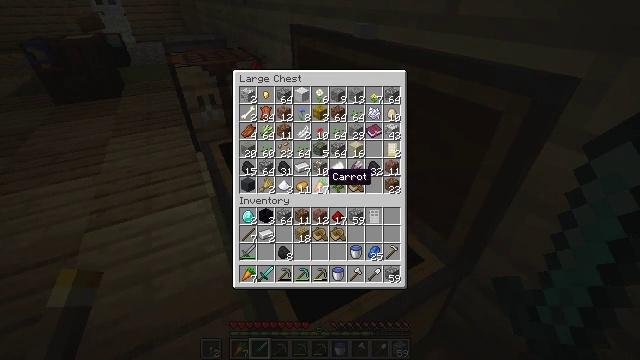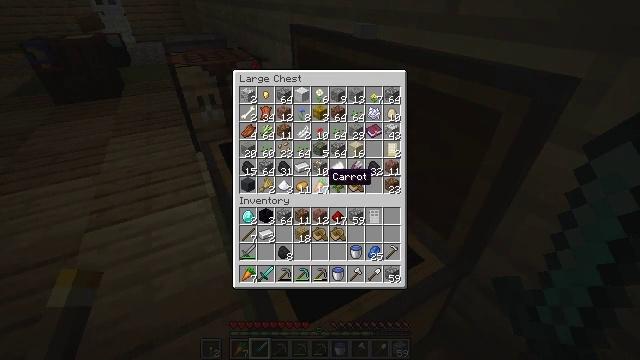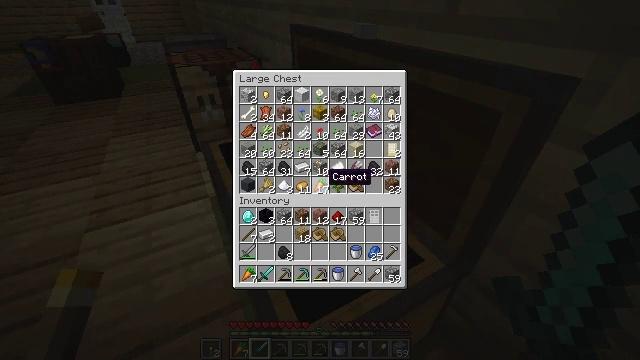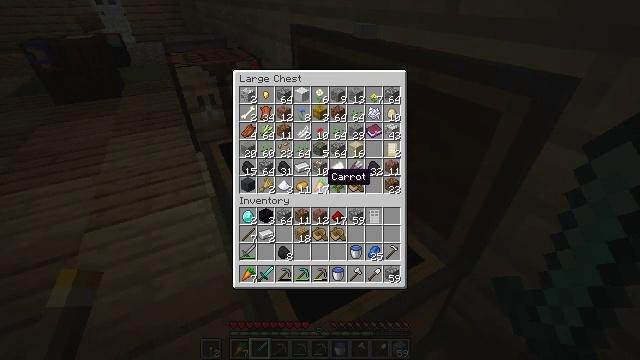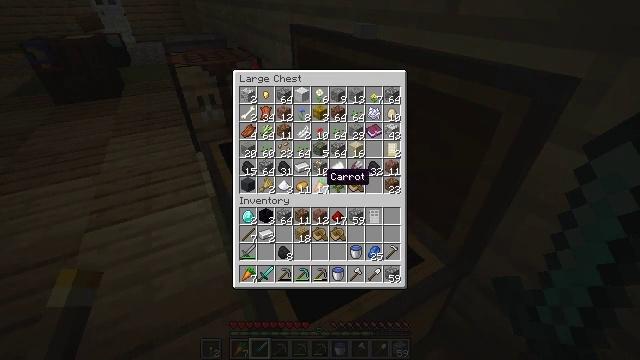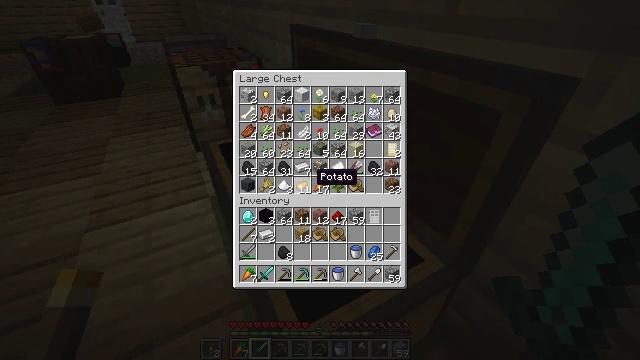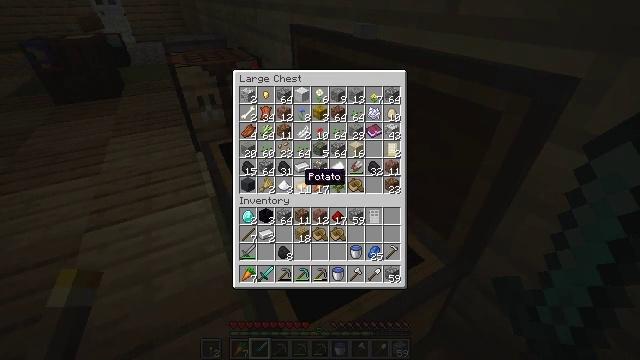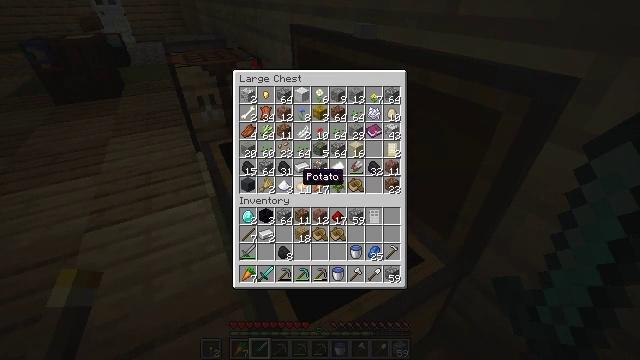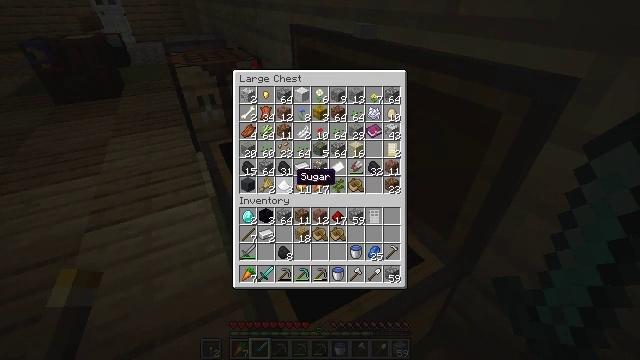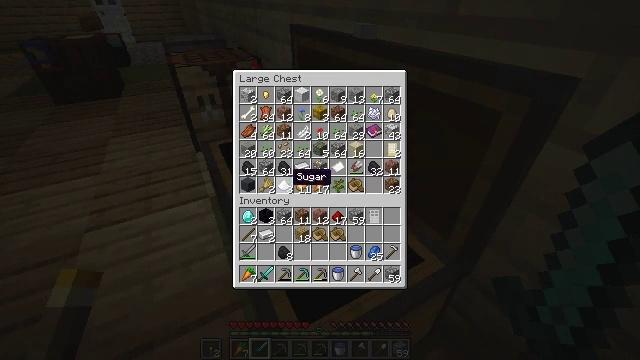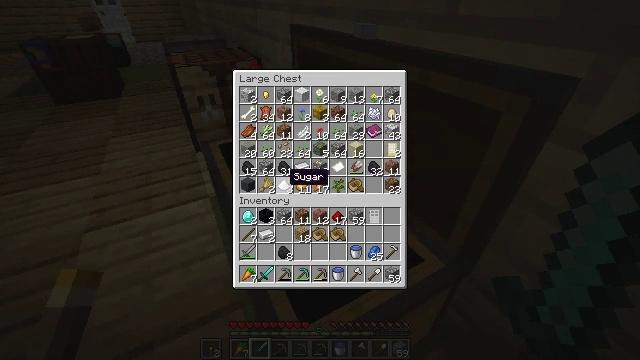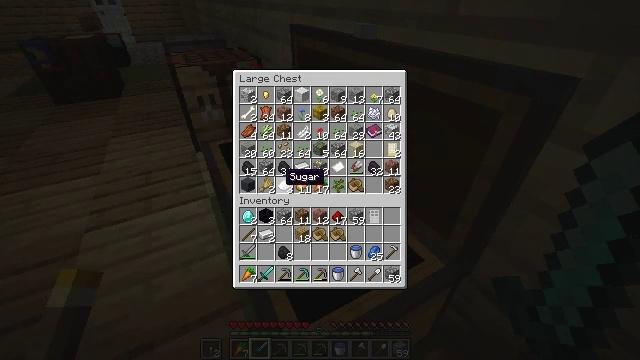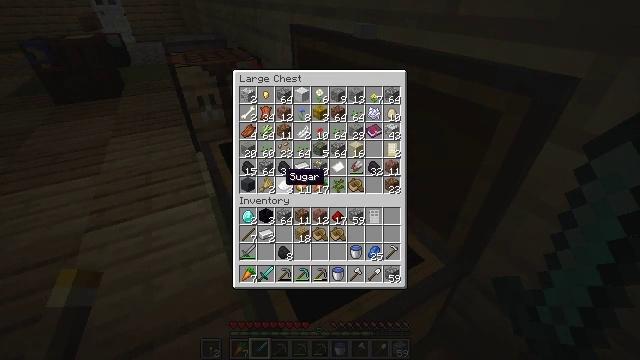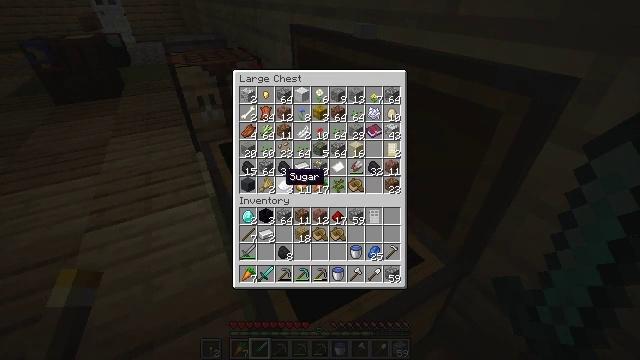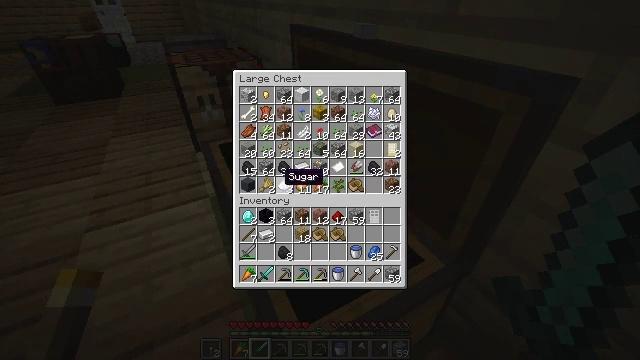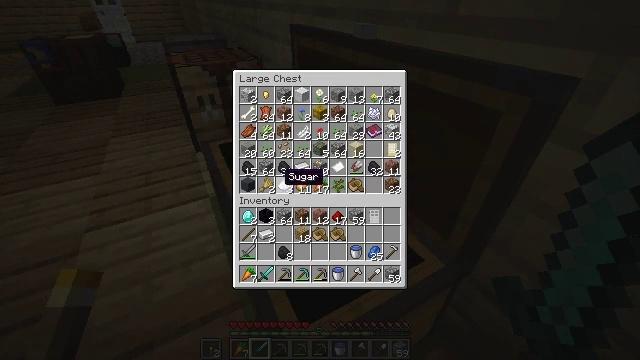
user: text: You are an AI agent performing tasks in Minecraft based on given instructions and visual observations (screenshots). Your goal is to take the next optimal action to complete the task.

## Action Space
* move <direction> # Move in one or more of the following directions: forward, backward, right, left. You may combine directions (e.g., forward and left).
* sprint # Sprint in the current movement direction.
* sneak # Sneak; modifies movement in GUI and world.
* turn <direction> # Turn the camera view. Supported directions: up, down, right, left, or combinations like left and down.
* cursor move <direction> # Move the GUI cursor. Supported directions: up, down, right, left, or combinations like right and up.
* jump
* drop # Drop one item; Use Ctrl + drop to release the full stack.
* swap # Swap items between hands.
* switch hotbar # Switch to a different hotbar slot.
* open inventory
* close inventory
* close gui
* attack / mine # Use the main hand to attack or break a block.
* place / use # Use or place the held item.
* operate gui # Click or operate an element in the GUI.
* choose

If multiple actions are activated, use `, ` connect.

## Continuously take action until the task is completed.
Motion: motion action
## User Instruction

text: Gather some oak planks.
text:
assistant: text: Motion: no_op
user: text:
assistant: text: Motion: no_op
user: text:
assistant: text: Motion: no_op
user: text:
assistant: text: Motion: no_op
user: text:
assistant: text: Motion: cursor move left
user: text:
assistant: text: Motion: cursor move left
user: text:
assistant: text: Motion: no_op
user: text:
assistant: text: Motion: no_op
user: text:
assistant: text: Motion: no_op
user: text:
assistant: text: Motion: no_op
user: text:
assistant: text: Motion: no_op
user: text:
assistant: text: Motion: no_op
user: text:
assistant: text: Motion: no_op
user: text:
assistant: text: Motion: no_op
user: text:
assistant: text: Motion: no_op
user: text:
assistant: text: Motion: no_op
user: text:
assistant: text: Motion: no_op
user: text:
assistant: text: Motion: no_op
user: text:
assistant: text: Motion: no_op
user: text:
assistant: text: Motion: no_op
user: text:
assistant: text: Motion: no_op
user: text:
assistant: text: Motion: no_op
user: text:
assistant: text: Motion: no_op
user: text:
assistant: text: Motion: no_op
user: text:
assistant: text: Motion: no_op
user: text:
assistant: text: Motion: no_op
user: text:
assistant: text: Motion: no_op
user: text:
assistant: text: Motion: no_op
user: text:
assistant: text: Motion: no_op
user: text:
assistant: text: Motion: no_op